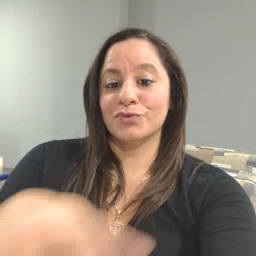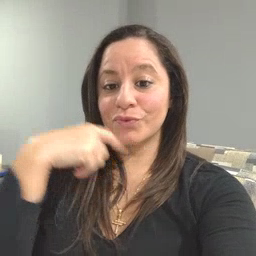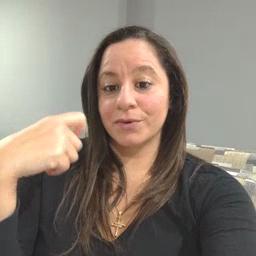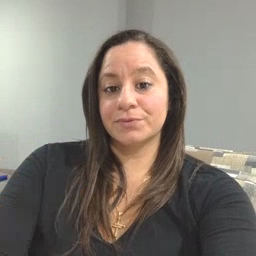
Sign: dry